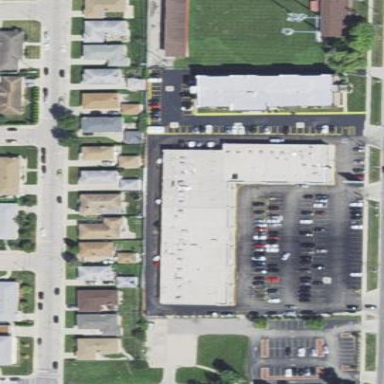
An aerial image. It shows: Retail area.